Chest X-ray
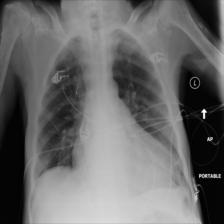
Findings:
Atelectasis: negative
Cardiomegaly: positive
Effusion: negative
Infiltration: negative
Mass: negative
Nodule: negative
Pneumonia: negative
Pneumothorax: negative
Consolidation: negative
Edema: negative
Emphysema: negative
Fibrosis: negative
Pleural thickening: negative
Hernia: negative